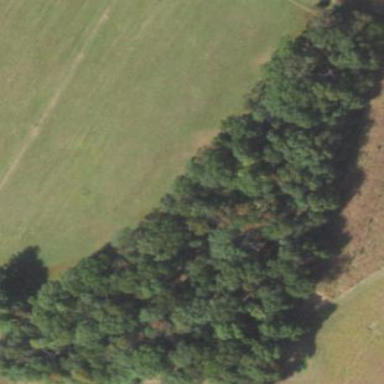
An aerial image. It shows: Broadleaved woodland within forest area.